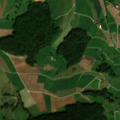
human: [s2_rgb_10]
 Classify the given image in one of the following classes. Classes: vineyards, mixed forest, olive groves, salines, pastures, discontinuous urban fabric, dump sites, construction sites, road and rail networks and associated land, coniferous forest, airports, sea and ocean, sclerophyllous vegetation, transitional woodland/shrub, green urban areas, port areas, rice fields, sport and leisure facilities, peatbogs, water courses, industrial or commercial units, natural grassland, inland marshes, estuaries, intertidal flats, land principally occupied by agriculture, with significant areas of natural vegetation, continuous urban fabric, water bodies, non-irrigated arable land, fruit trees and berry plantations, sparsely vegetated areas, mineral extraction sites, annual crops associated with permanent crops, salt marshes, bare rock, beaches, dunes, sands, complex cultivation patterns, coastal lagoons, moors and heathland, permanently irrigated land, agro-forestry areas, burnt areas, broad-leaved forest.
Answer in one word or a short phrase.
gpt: non-irrigated arable land, complex cultivation patterns, mixed forest